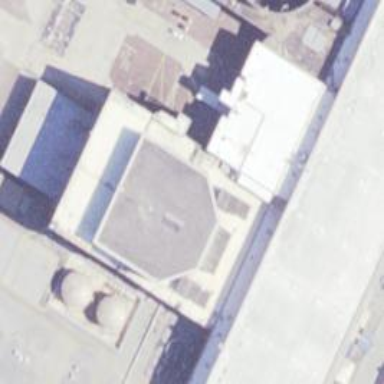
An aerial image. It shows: Nuclear power generator.